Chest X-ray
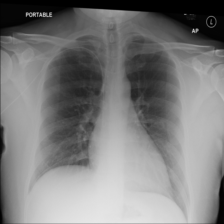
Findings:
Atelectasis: negative
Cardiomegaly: negative
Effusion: negative
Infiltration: negative
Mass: negative
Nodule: negative
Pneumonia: negative
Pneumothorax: negative
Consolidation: negative
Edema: negative
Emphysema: negative
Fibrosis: negative
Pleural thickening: negative
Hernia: negative